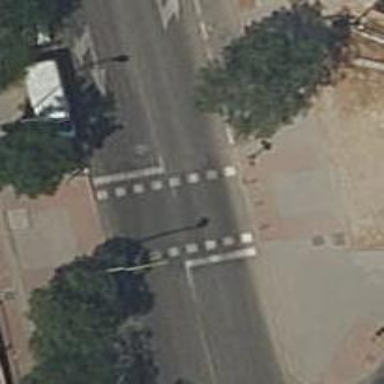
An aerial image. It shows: Zebra crossing with traffic signals.